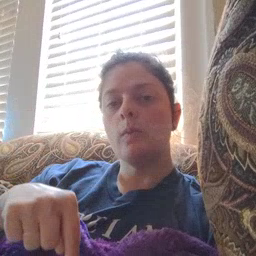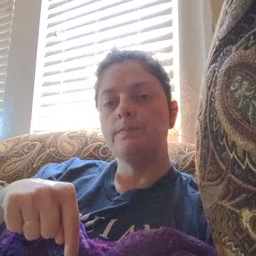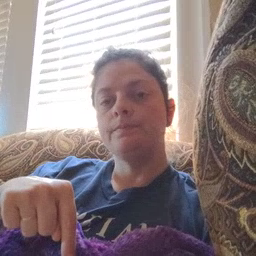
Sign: down